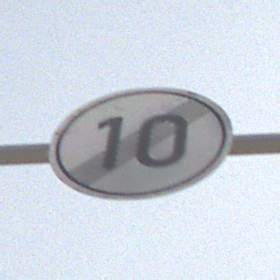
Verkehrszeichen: EndeGeschwindigkeit10
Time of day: MorningAfternoon
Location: Outdoor (Nature)
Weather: PartlyCloudy
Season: Winter
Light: Natural